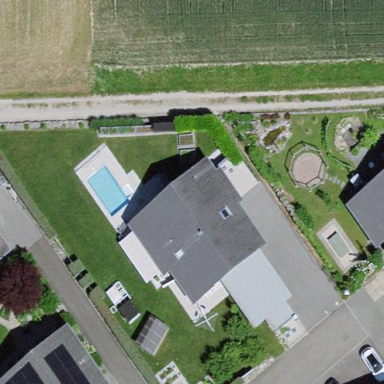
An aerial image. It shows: Residential building.